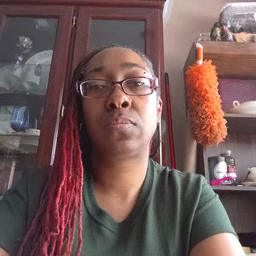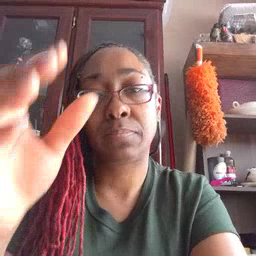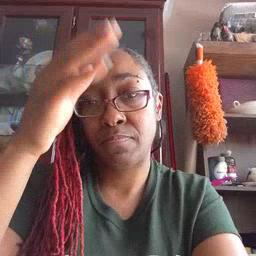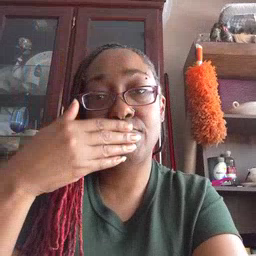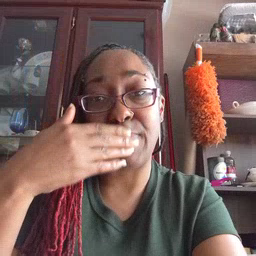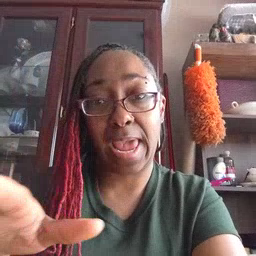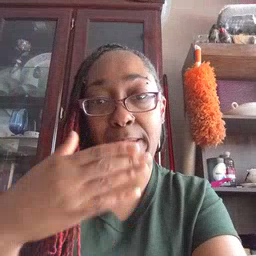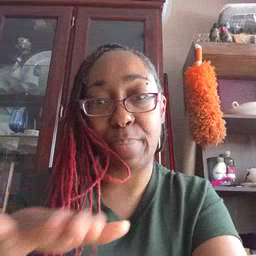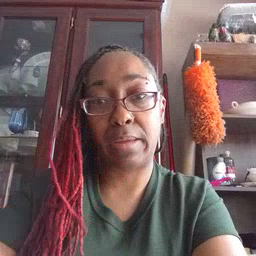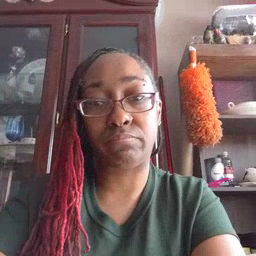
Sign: bad